Question: I would like to create this layout in Silverlight. The text need to wrap around the picture :

The closest solution i find is that but this is not exactly what i would like.
'''
<StackPanel Margin="0,0,0,20">
<TextBlock Text="{Binding Title}" TextWrapping="Wrap" Style="{StaticResource PhoneTextExtraLargeStyle}"/>
<StackPanel Orientation="Horizontal" >
<Image Source="{Binding Img}" MaxWidth="100" />
<TextBlock Text="{Binding Desc}" TextWrapping="Wrap" Margin="0,10,0,5" Style="{StaticResource PhoneTextSubtleStyle}"/>
</StackPanel>
</StackPanel>
'''
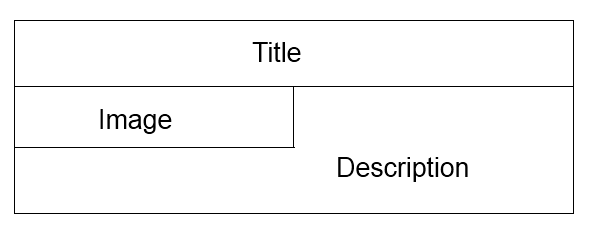
Answer: Best I can come up with is to use a grid
'''
<Grid >
<Grid.RowDefinitions>
<RowDefinition Height="40" />
<RowDefinition Height="40" />
<RowDefinition Height="40" />
</Grid.RowDefinitions>
<Grid.ColumnDefinitions>
<ColumnDefinition Width="200" />
<ColumnDefinition Width="200" />
</Grid.ColumnDefinitions>
<TextBlock Text="Title" Grid.Row="0" Grid.ColumnSpan="2" HorizontalAlignment="Center" />
<TextBlock Text="Image" Grid.Row="1" Grid.Column="0" />
<TextBlock Text="Description" TextWrapping="Wrap" Grid.Row="1" Grid.Column="1" Grid.RowSpan="2" />
</Grid>
'''
Another Suggestion would be to use the <URL>. I got not too bad results using
'''
<RichTextBox Width="400" Height="400" FontSize="40">
<Paragraph>
<InlineUIContainer >
<Image Source="/image.png" Width="100" Height="200" />
</InlineUIContainer>
<Run Text="A simple RichTextBox with Image: " />
<Italic Foreground="YellowGreen">Some Italic Text Here!</Italic>
</Paragraph>
</RichTextBox>
'''